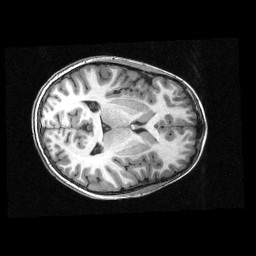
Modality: T1w
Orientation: axial
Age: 11
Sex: male
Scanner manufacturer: siemens
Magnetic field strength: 3 T
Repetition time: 2.3 s
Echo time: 0.00336 s